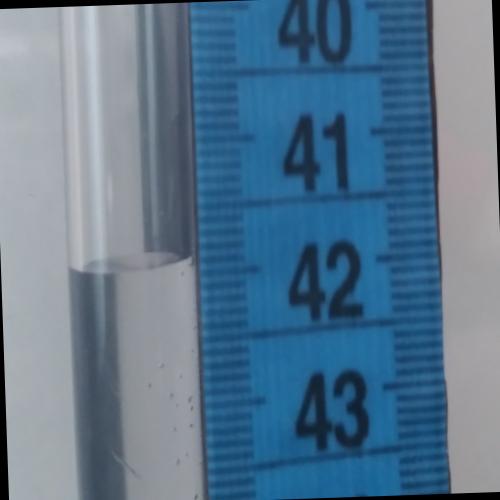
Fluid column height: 41.9 cm